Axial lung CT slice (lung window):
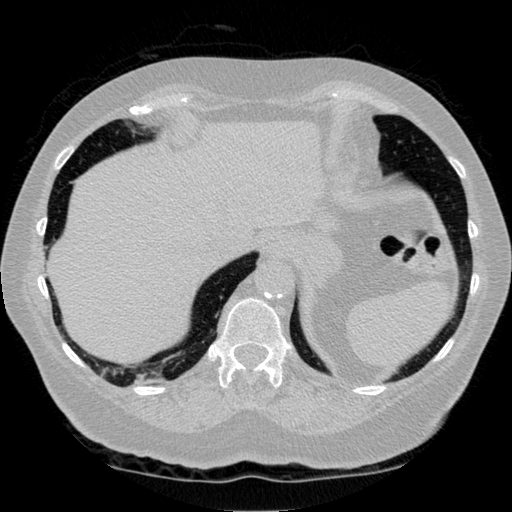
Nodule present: no